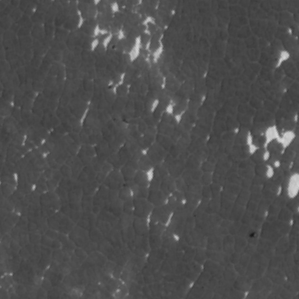
Label: frost